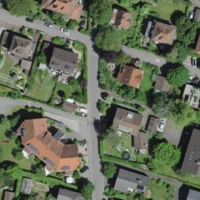
EUNIS habitat code: 55
Species observed at this site:
Allium ursinum
Euonymus europaeus